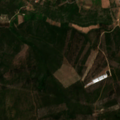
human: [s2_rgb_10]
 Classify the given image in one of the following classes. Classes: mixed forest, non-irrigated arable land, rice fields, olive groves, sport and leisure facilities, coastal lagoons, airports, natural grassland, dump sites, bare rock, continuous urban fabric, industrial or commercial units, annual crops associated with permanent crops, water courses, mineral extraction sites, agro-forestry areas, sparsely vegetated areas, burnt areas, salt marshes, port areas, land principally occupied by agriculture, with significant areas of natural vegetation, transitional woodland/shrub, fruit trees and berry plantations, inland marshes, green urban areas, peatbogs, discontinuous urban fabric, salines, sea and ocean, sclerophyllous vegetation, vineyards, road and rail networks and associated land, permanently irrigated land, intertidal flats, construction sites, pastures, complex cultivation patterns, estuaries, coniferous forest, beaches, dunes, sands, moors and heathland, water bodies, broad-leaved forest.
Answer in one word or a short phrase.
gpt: discontinuous urban fabric, land principally occupied by agriculture, with significant areas of natural vegetation, sclerophyllous vegetation, transitional woodland/shrub